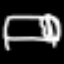
Label: bed